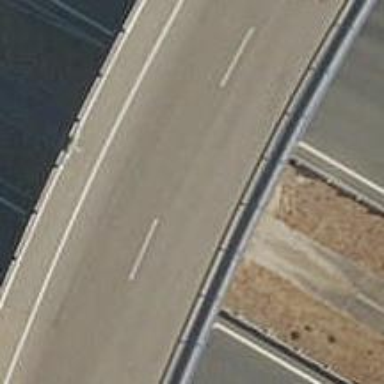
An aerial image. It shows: Bridge over motorway_link.